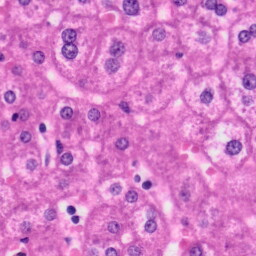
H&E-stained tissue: Liver